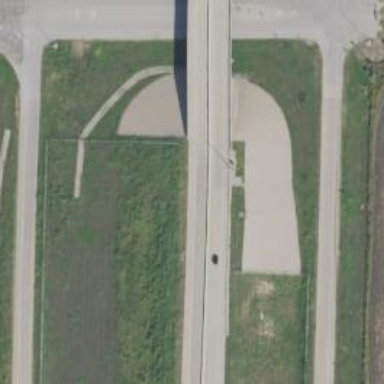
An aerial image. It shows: Bridge over motorway expressway.